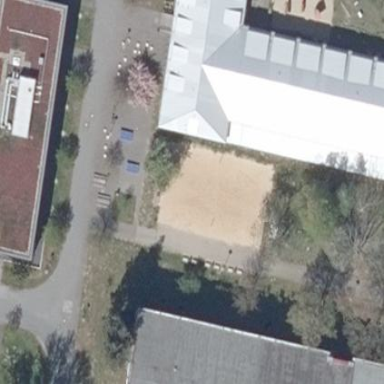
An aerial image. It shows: Volleyball pitch for leisure sports activities.